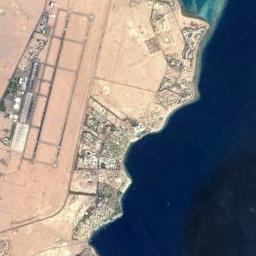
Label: airport